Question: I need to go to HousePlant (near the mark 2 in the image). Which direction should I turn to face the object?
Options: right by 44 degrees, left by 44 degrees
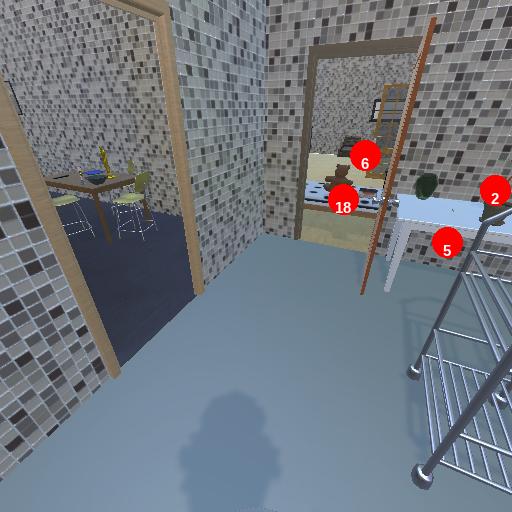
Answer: right by 44 degrees